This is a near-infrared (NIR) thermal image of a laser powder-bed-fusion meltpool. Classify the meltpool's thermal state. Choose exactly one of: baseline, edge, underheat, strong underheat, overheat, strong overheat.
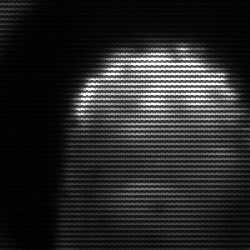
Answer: edge